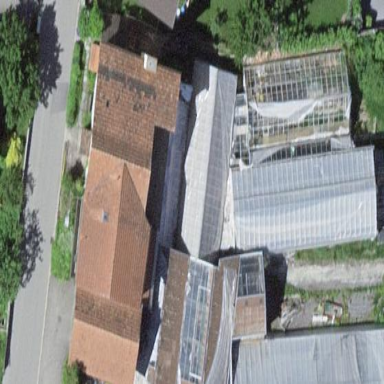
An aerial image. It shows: Greenhouse.